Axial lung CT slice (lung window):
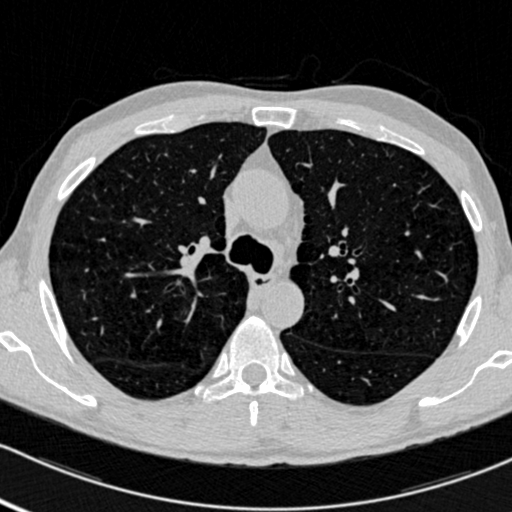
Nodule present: no